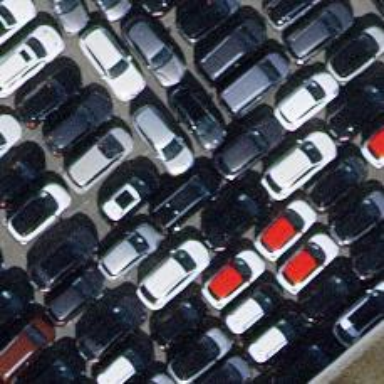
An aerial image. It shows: Car rental facility.